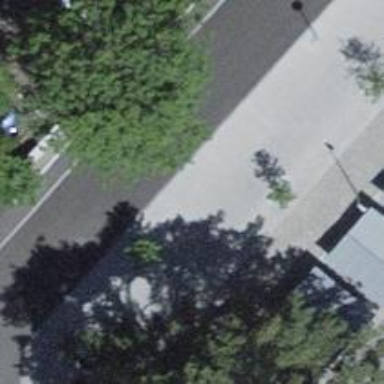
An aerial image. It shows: Bicycle rental facility.